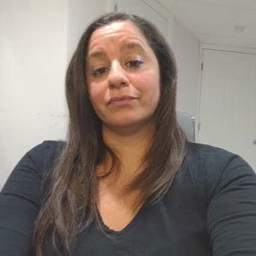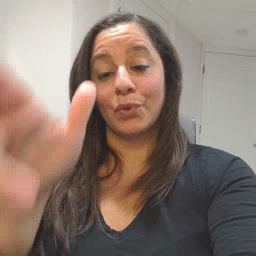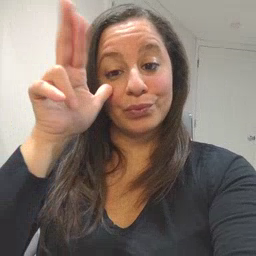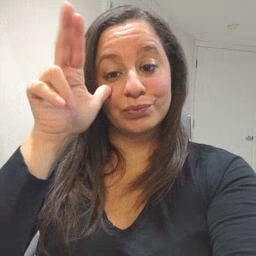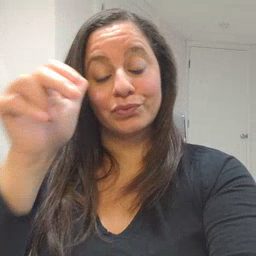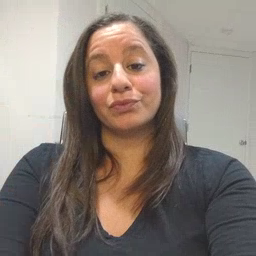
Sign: horse